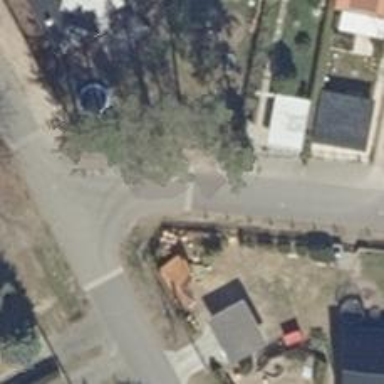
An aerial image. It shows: Table-style traffic calming feature.